Question: I am working on an Angular PWA project and I am making some GET call using basic jwt authorization.
When I tried in Postman API is working fine with defined auth , but when I am trying to hit same APIs from the Angular application it is giving me .

I was going through few posts , blogs related to this issue , sadly I am unable to solve.
Any lead what changes must be done in order to approve by service-worker will be appreciated.
Till now I am doing basic GET http call in my service :
'''
createAuthrorizationHeader(): HttpHeaders {
let headers = new HttpHeaders();
const token = JSON.parse(localStorage.getItem('token')!);
headers = headers.set('Authorization', 'Bearer ' + token!);
const username = localStorage.getItem('username');
headers = headers.set('Username', username!);
headers = headers.set('Content-Type', 'application/json');
return headers
}
createStoreId() {
const storeids = localStorage.getItem('storeids');
return storeids
}
getData(): Observable<any> {
let headers = this.createAuthrorizationHeader();
let id = this.createStoreId();
var storeid = Number(JSON.parse(storeidd!));
console.log(headers);
console.log(storeid);
return this.http
.get('${environment.baseUrl1}/api/List/${id}/0', { headers: headers })
.pipe(tap(res => {
console.log(res);
retry(2),
catchError(this.handleError)
}))
}
'''
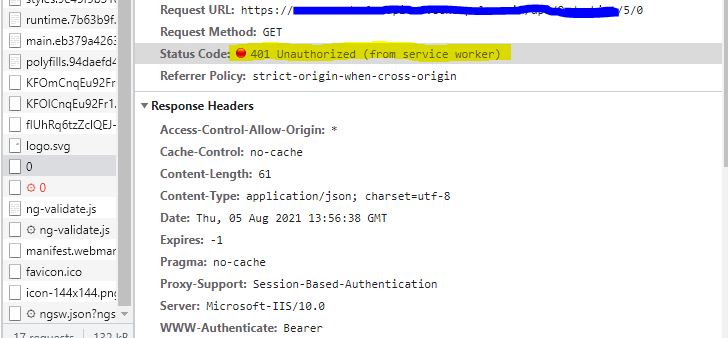
Answer: I solved the issue. Actually I was not parsing json of Username from 'localStorage.getItem('username');'
'''
const username = JSON.parse(localStorage.getItem('username')!);
'''